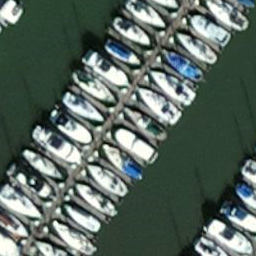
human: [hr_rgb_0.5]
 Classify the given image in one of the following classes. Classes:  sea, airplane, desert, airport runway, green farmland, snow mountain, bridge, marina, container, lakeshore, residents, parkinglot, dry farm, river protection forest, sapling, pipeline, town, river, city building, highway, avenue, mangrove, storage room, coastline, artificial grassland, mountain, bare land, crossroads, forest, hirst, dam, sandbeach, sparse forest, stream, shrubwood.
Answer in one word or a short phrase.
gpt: marina